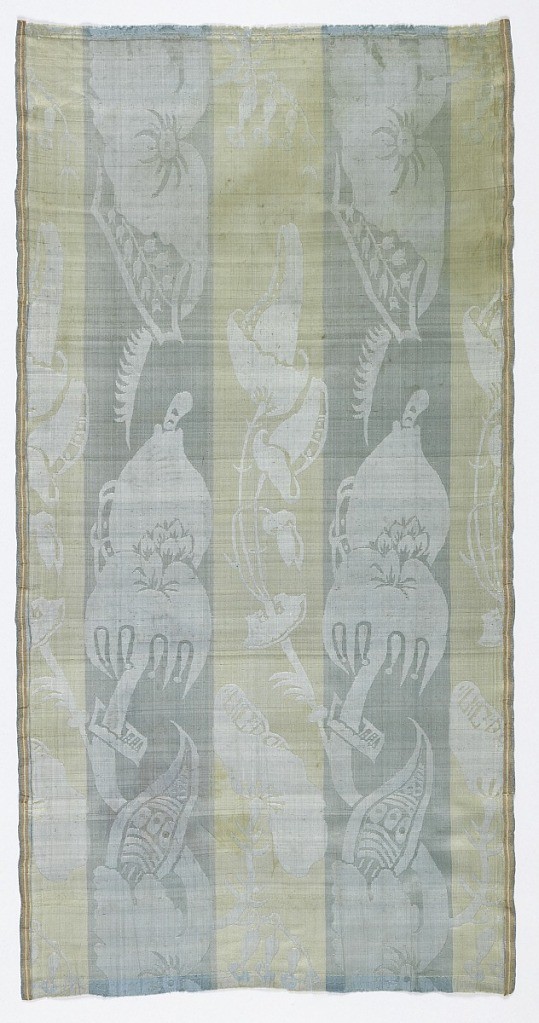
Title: Textile
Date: ca. 1710
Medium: silk Technique: 5-harness satin damask
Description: Pale blue damask in a design of large, loosely drawn and elongated leaves and flowers.